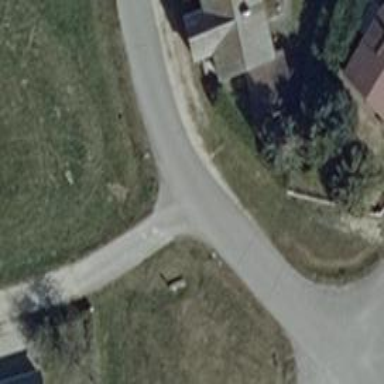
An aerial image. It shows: Paved residential road.